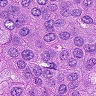
Metastatic tissue present: yes